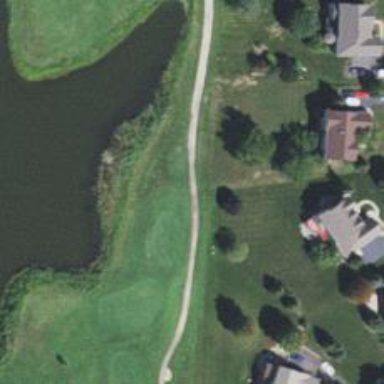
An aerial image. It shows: Service road designated as golf cart path.